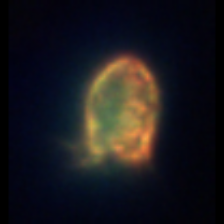
Taxon: Ciliates
Group: Other